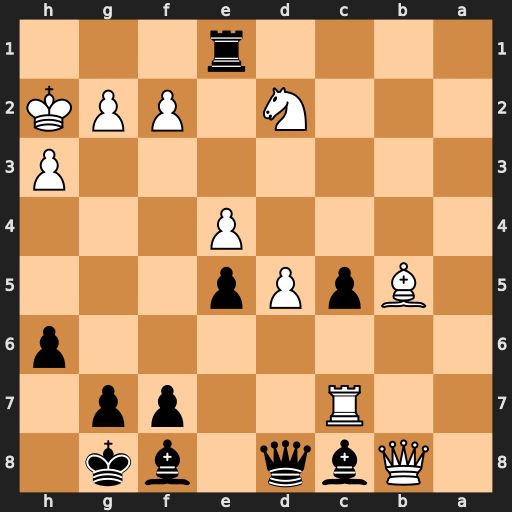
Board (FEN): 1Qbq1bk1/2R2pp1/7p/1BpPp3/4P3/7P/3N1PPK/4r3
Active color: b
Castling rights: -
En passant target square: -
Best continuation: Qh4 Nf1 Bxh3